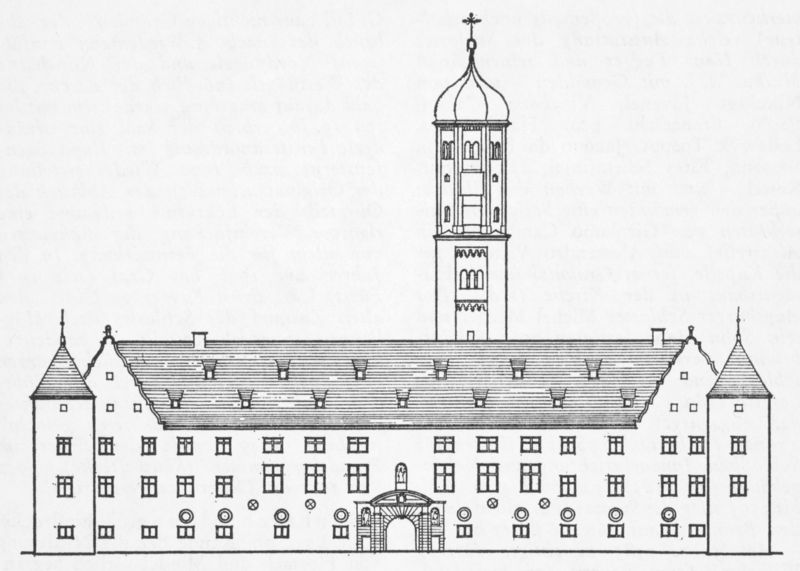
Titel: Schloss Kirchheim
Künstler: Jakob Eschay
Standort: Kirchheim (EU - D - BW)
Schlagwörter: fenster, zeichnung, dach, gebäude, schloss, haube, architektur, turm, giebel, zwiebel, kloster, kreuz, türme, gauben, entwurf, portal, gaube